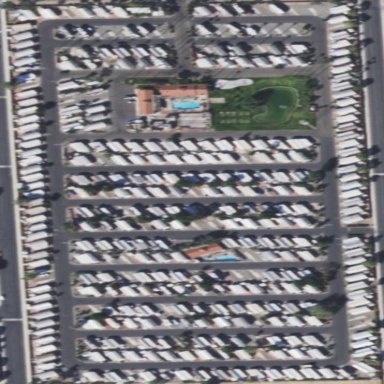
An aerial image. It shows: Caravan site with sanitary dump station for travelers.